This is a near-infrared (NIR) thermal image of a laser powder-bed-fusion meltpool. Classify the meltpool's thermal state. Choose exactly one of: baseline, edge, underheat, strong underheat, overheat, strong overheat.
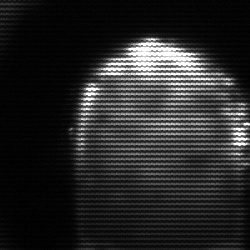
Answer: baseline